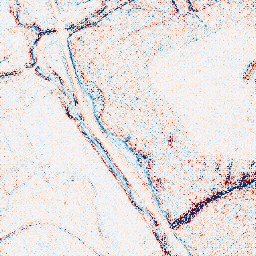
Category: edge_preserving
Decomposition family: bilateral
Decomposition parameters: d: 9
sigma_color: 150
sigma_space: 75
Upsampling method: regularized
Upsampling parameters: scale: 2
lambda_reg: 0.1
Upsampling scale: 2